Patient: sex F, age 28
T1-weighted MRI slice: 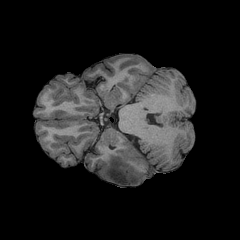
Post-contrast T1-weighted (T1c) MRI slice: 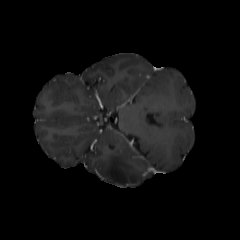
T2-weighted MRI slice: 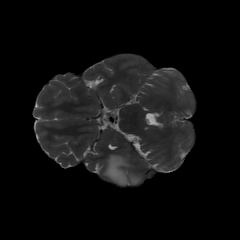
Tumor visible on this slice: yes
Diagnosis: Astrocytoma, IDH-mutant
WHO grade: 2